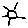
Label: sun